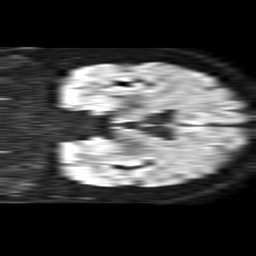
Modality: TRACE
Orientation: coronal
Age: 63
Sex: male
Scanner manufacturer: philips
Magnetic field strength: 1.5 T
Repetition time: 4.6 s
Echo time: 0.08631 s